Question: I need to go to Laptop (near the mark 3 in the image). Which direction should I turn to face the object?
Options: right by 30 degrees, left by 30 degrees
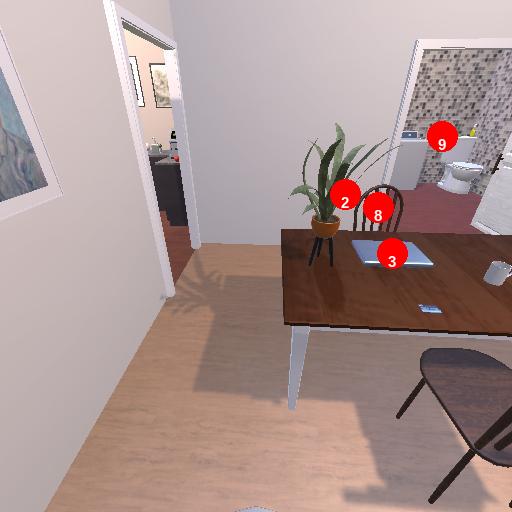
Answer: right by 30 degrees